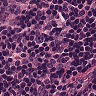
Metastatic tissue present: no